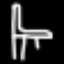
Label: chair